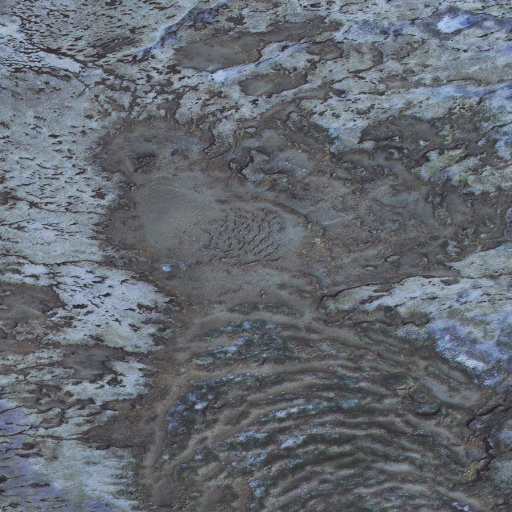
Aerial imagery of mountain in Alaska named Model Hill containing only unknown